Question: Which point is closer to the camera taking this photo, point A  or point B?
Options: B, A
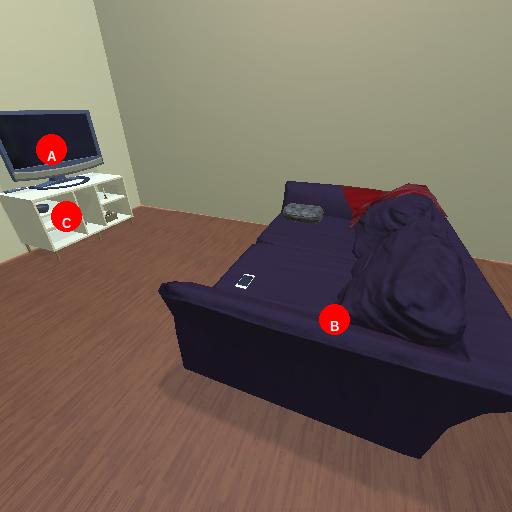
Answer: B